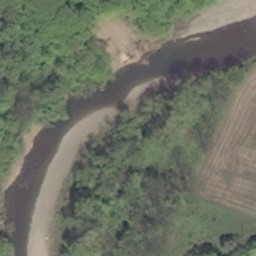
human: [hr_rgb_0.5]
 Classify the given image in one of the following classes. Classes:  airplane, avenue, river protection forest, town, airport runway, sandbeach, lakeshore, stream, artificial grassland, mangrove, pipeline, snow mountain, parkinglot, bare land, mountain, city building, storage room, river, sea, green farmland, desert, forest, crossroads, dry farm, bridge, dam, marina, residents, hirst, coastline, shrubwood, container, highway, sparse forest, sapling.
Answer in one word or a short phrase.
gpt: river